Question: A little background info is that my team and I developed a website for a Real Estate Agency and I've been assigned the task of setting the image of the currently selected property into facebook's sharing feature.
The webpage for the property is dynamic as there are several listings, so what I've done is select the first image that is loaded on the page and set it to the meta tag.
Now let's say I copy the URL and post it on Facebook, it'll show the correct thumbnail, HOWEVER, it'll also show multiple thumbnails from other listings.

All images on the website are over 200 x 200px and are within an aspect ratio of 3:1.
My question is, how do I tell Facebook to only take my initial image and not grab others while it's as it.
Is there perhaps a SelectSingleImage property that I can apply?
I've already spent more time searching for the answer to this issue than I would have liked, so thanks for any help provided, it's much appreciated.
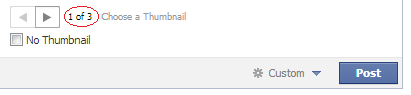
Answer: It seems that Facebook saved those images in cache for some bizarre reason, but to resolve this issue all I had to do was enter the URL into Facebook's <URL> tool which in turn cleared the cache on their server.